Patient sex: M
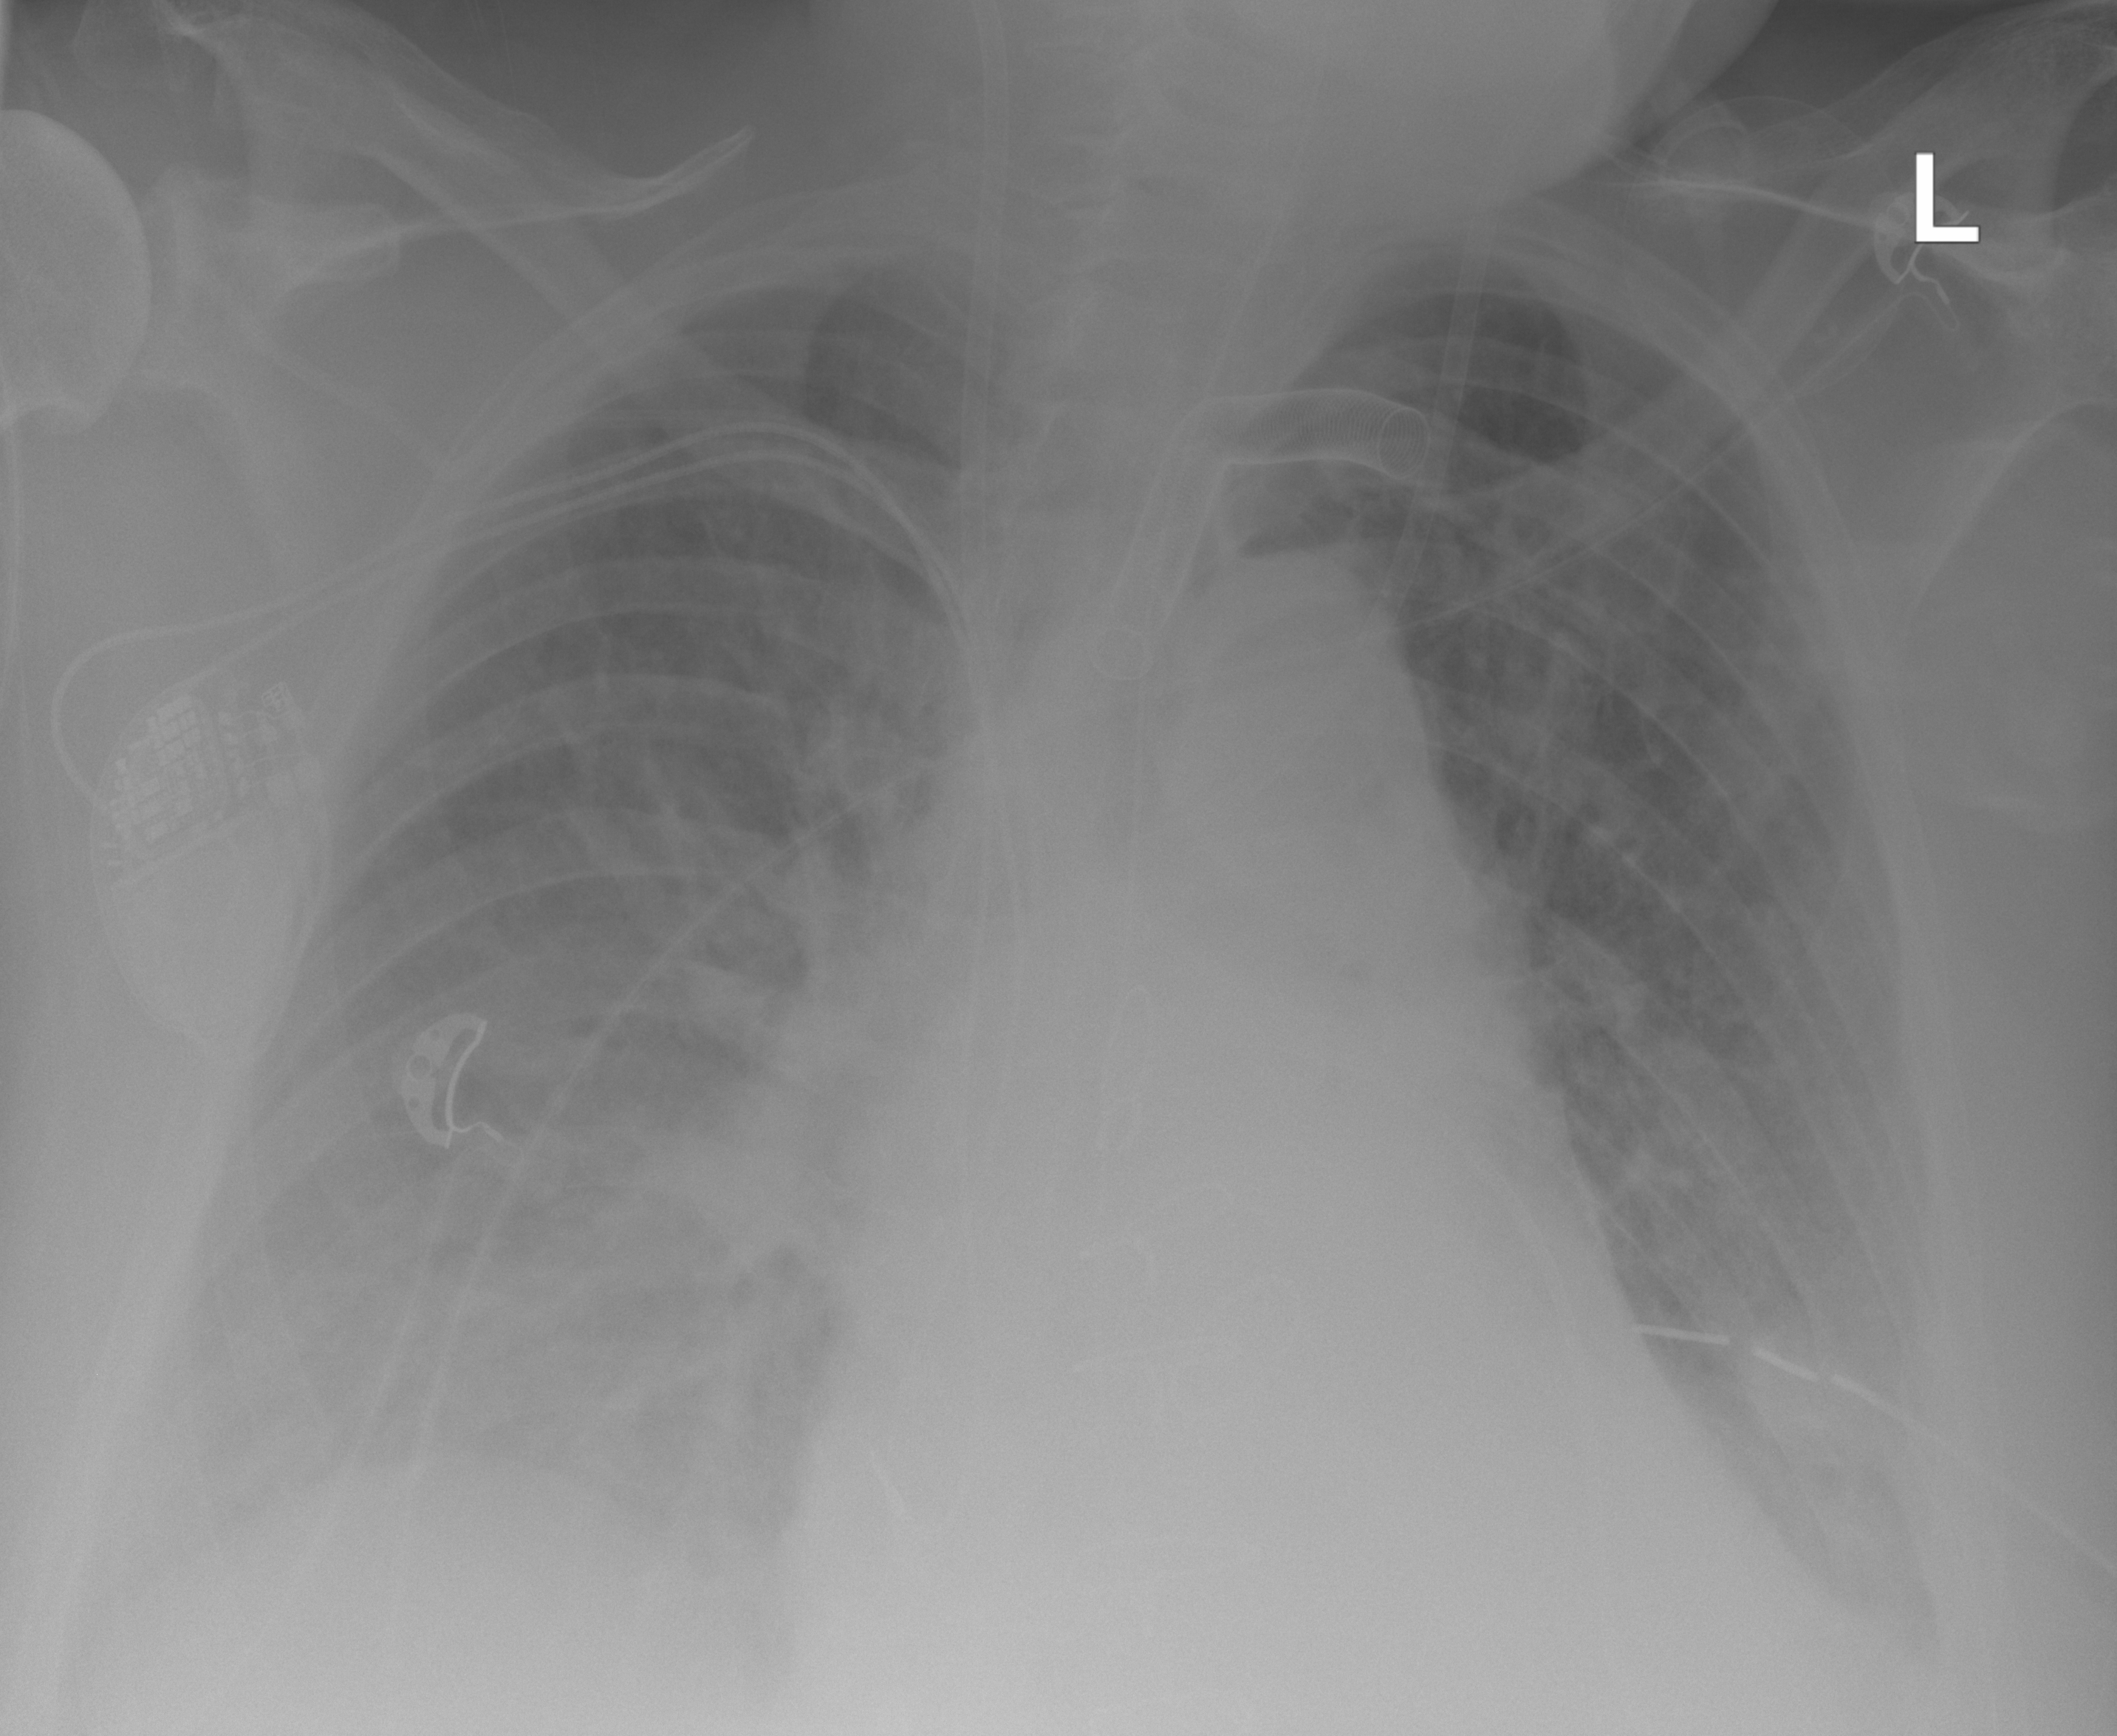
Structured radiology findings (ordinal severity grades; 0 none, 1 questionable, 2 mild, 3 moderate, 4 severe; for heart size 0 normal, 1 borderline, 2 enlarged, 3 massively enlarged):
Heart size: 2
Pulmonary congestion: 2
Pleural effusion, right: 2
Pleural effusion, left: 2
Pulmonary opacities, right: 2
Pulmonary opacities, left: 2
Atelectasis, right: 2
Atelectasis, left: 2